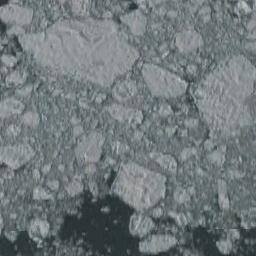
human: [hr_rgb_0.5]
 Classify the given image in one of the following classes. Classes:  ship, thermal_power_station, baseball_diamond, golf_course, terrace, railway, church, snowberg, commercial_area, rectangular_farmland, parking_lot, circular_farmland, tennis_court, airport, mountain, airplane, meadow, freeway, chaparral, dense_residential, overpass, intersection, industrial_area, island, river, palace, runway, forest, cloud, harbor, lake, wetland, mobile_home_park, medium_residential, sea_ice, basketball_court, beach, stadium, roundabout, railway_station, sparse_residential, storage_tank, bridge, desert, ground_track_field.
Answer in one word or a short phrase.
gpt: sea_ice